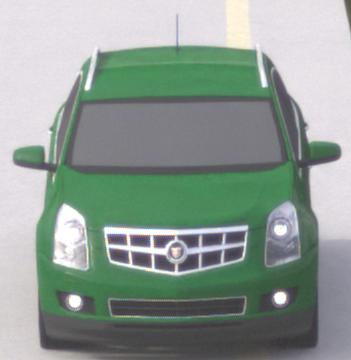
Make: Cadillac
Model: SRX 3.0 V6
Detailed model: SRX (II)
Model produced from: 2010/12
Model produced until: 2012/01
Doors: 5
Color: green
Road condition: dry road
Daytime: morning or afternoon
Contrast: low contrast